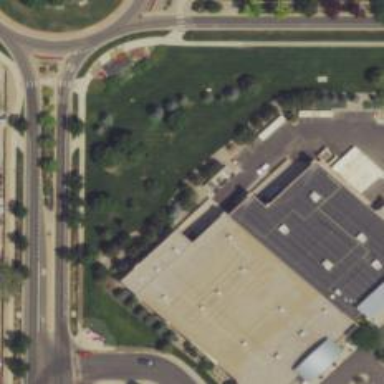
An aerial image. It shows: Retail building.